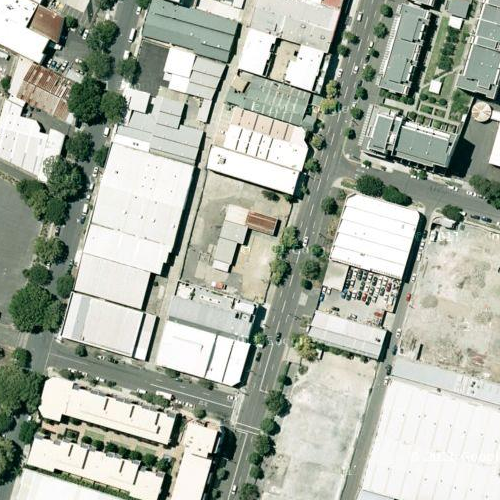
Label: sydney